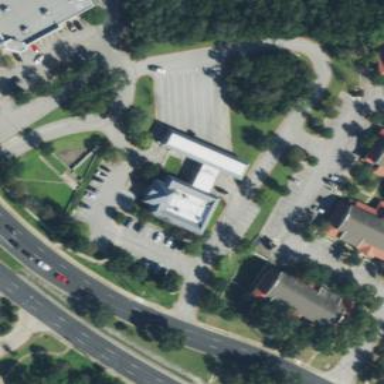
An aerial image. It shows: Bank building.